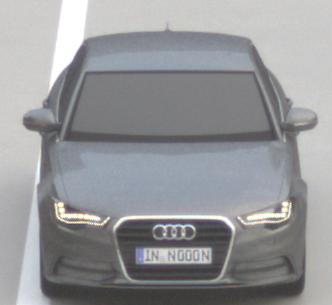
Make: Audi
Model: A6 2.0 TFSI
Detailed model: A6 (C7) Limousine
Model produced from: 2011/10
Model produced until: 2014/09
Doors: 4
Color: gray
Road condition: wet road
Daytime: sunrise or sunset
Contrast: low contrast